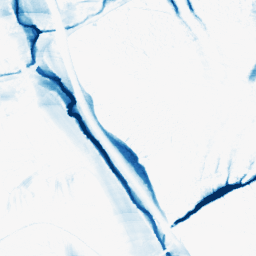
Category: morphological
Decomposition family: morphological_ellipse
Decomposition parameters: operation: closing
width: 10
height: 50
Upsampling method: sinc_blackman
Upsampling parameters: scale: 4
kernel_size: 16
Upsampling scale: 4